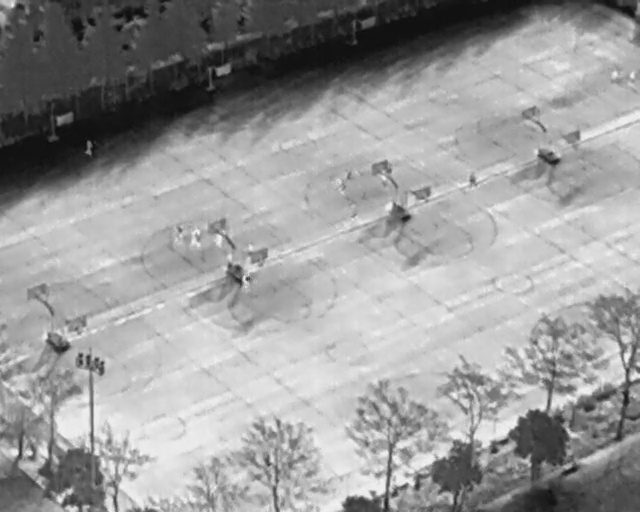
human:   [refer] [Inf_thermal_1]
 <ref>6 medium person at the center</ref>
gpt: <box>[[28, 44, 32, 47, 2], [32, 45, 35, 47, 6], [37, 48, 40, 49, 2], [37, 54, 39, 56, 2], [51, 35, 54, 37, 176], [58, 33, 61, 35, 2]]</box>

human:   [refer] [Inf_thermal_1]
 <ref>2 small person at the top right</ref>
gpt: <box>[[95, 14, 97, 16, 2], [97, 14, 100, 15, 2]]</box>